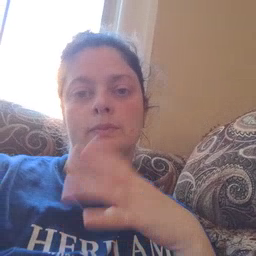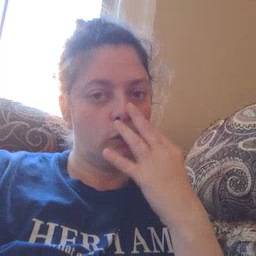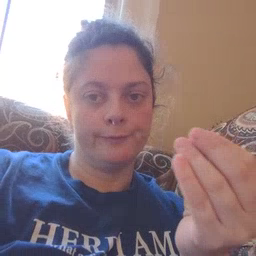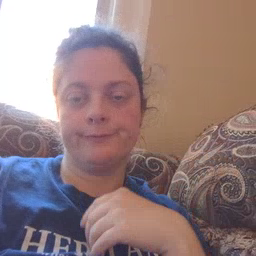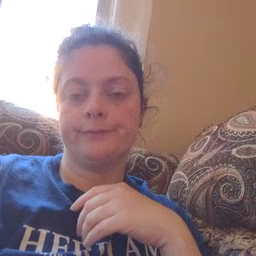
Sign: wolf